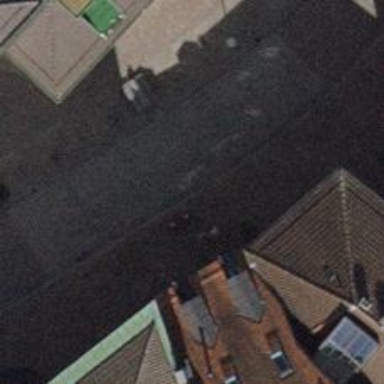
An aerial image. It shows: Living street with sett surface.